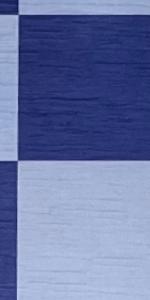
Label: Empty